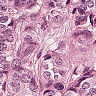
Metastatic tissue present: yes